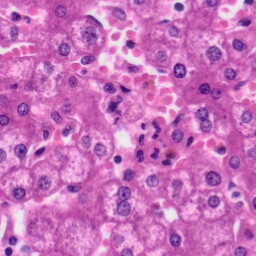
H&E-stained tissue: Liver